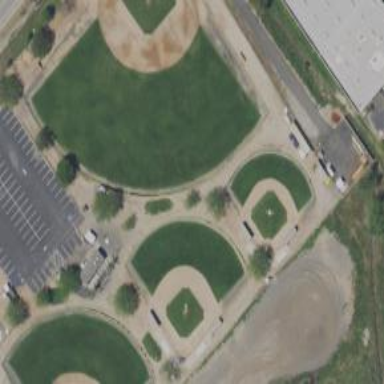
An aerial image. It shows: Baseball pitch for leisure land activities.